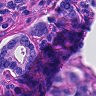
Metastatic tissue present: yes